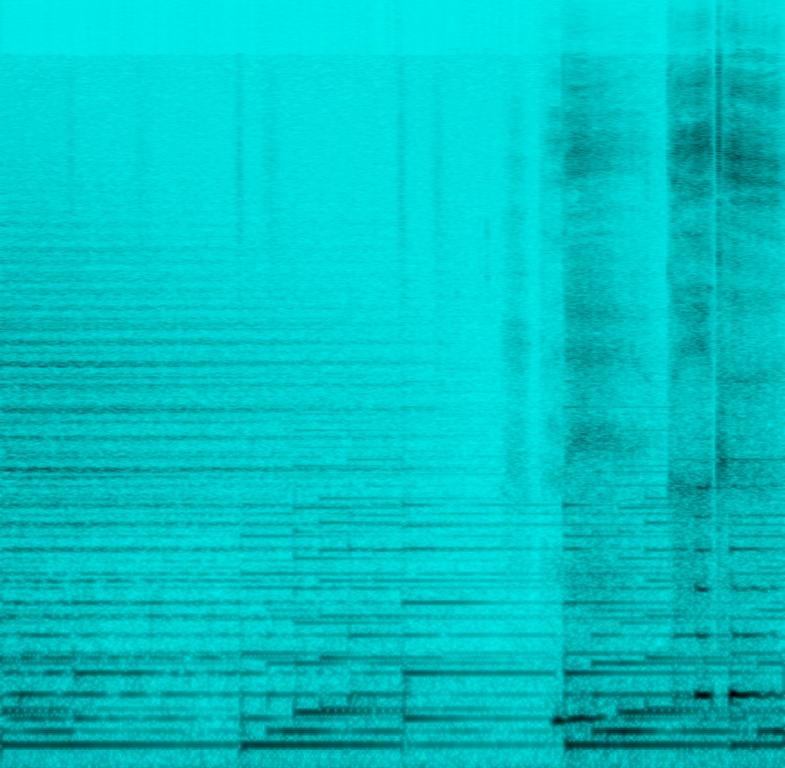
This is an emotional Japanese pop ballad. The singer has a light, airy and gentle voice that she uses to sing over the deep and full piano arpeggios. The song has a calming and emotional effect.